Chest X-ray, AP view. Patient: 24 years old, sex M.
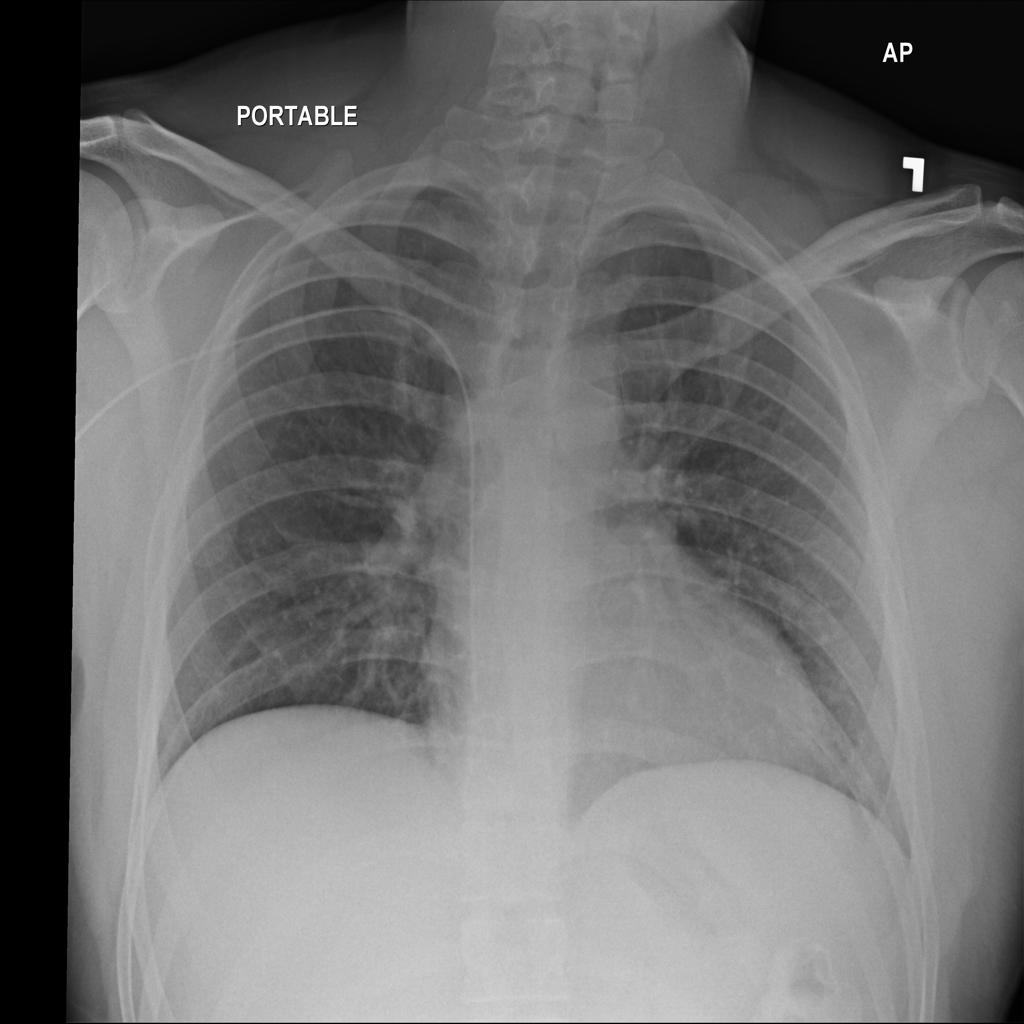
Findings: Infiltration